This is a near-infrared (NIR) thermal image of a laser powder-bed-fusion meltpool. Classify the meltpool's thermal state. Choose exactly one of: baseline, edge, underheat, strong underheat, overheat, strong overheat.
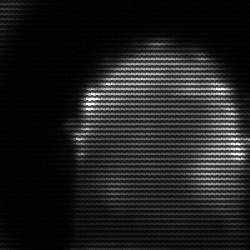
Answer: baseline